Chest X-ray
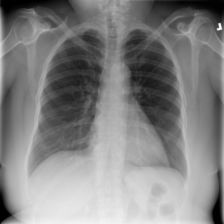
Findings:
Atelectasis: negative
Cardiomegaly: negative
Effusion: negative
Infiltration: negative
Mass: negative
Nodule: negative
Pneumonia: negative
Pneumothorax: negative
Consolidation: negative
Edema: negative
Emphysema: negative
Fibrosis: negative
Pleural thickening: negative
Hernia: negative